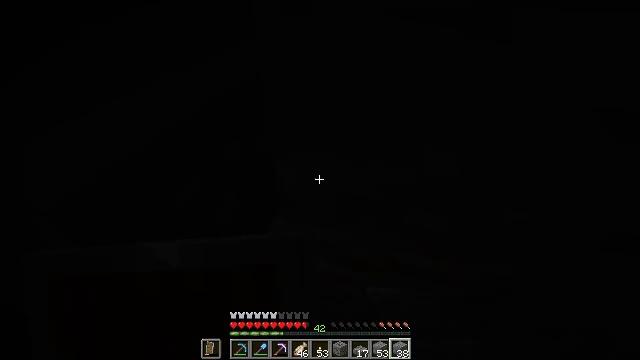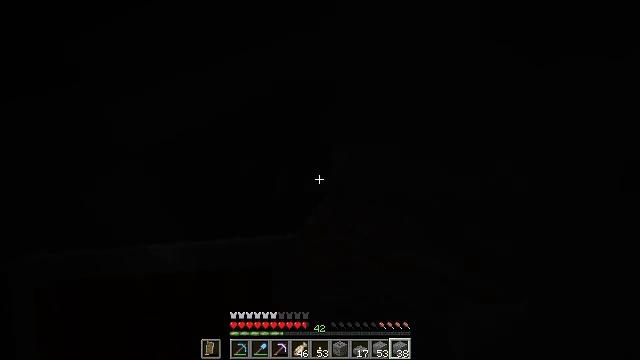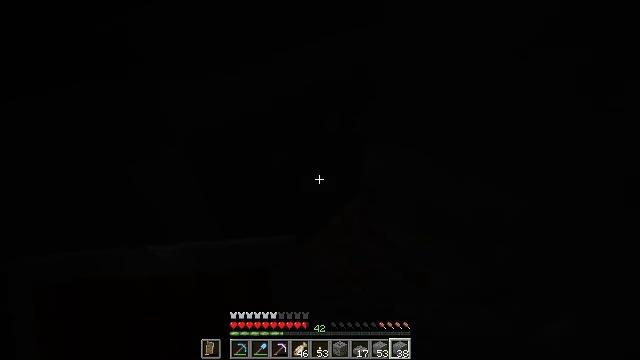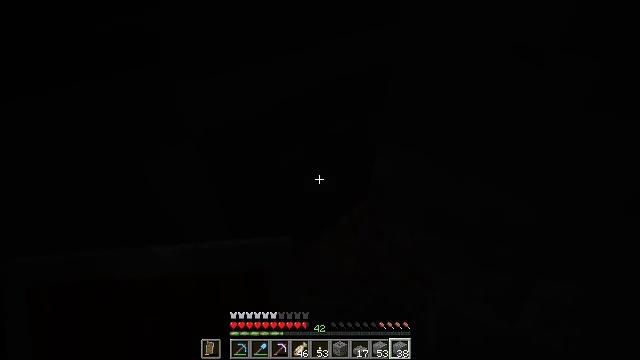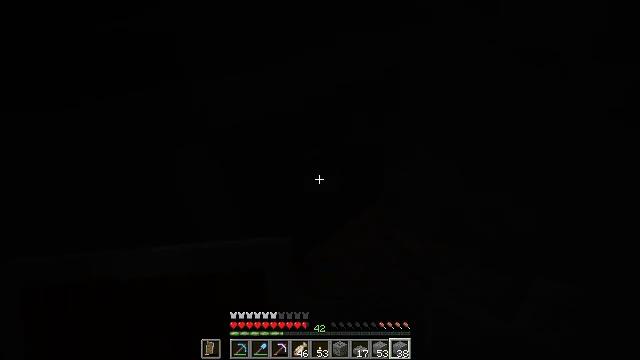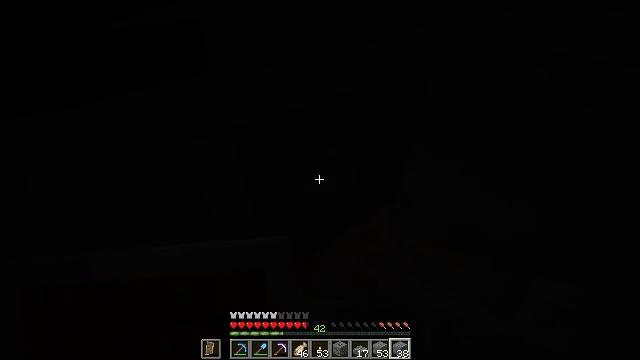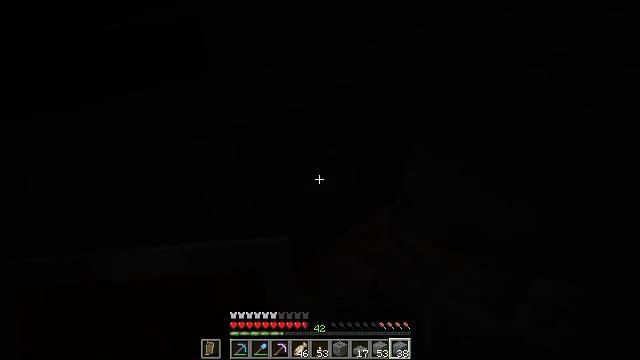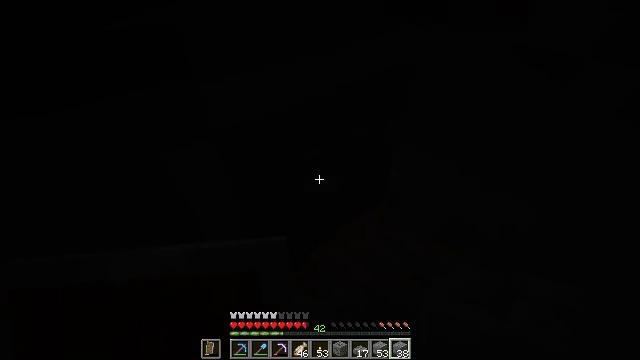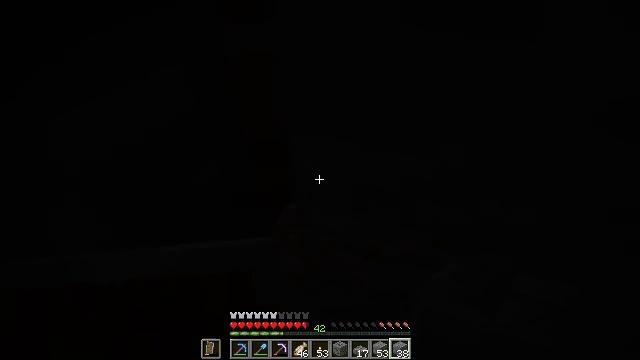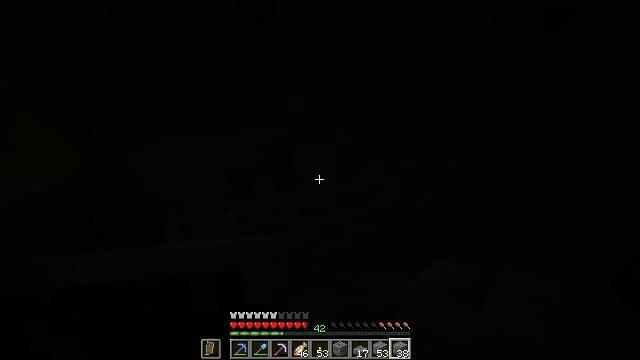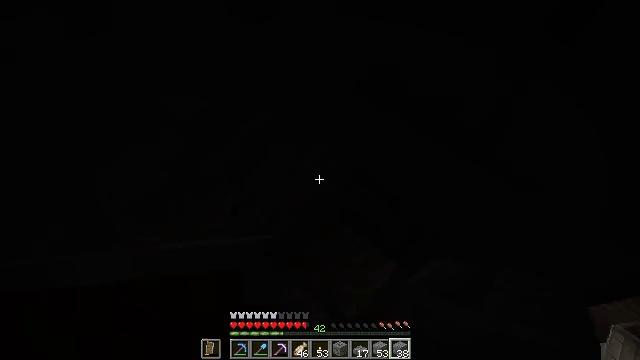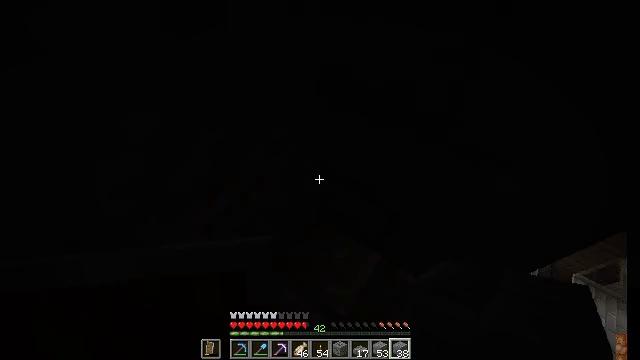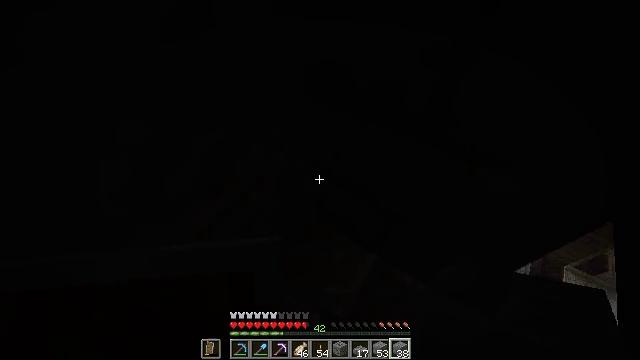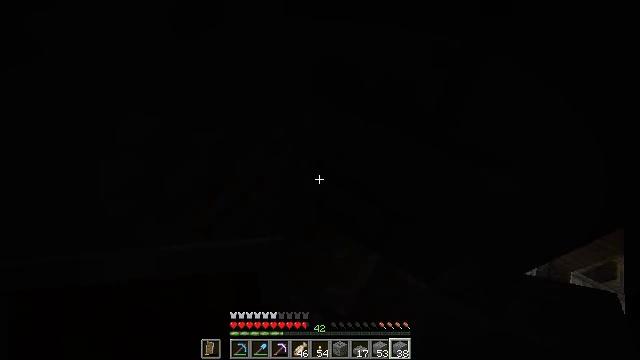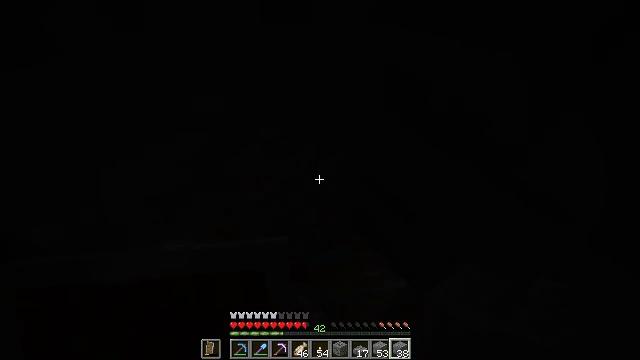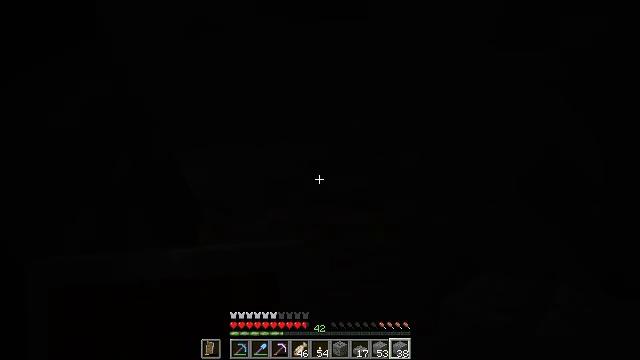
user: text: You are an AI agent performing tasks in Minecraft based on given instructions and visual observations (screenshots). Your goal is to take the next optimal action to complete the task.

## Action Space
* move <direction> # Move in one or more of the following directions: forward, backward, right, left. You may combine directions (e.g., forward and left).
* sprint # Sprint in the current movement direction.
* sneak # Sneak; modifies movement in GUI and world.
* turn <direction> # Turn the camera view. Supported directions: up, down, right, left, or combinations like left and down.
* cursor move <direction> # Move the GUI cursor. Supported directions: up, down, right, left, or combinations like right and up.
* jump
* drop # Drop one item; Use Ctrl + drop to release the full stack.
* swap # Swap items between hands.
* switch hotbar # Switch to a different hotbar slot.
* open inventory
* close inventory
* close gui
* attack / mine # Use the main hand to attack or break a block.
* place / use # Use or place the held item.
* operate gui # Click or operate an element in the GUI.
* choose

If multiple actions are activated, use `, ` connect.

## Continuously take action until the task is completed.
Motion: motion action
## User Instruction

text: Collect the stone bricks by mining.
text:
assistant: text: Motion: turn left and down
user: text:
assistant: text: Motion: turn left
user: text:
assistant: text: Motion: turn left
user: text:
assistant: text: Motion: turn left
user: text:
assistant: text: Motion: turn left
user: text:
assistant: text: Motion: no_op
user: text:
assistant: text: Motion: turn right
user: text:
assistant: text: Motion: turn right
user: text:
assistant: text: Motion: turn right and down
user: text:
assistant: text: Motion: turn right and down
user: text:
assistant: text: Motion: turn right
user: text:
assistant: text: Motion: turn right
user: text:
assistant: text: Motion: turn left
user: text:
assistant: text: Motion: turn left and up
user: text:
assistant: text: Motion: turn left and up
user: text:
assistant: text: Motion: turn left and up
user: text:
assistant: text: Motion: turn left and up
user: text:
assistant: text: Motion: turn left
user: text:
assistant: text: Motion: turn left and up
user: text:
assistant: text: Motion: no_op
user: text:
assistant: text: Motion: no_op
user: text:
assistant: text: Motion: turn right
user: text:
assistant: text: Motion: turn left and up
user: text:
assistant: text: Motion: turn left and up
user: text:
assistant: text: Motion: no_op
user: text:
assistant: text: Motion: no_op
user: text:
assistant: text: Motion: turn left
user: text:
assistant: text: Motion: turn left
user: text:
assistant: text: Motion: turn left
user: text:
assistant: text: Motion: turn left